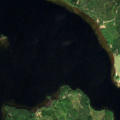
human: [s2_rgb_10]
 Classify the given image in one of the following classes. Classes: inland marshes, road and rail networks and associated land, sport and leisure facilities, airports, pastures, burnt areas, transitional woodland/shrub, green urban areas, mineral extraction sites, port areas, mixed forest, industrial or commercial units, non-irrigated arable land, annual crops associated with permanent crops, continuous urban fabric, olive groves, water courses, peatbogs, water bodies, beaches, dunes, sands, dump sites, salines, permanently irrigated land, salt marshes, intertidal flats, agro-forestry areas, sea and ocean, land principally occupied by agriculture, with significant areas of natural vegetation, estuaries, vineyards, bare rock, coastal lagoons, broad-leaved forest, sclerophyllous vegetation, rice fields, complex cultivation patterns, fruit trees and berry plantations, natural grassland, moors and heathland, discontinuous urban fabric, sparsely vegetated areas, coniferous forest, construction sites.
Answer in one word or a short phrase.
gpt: non-irrigated arable land, coniferous forest, water bodies